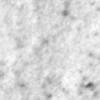
Label: no_change